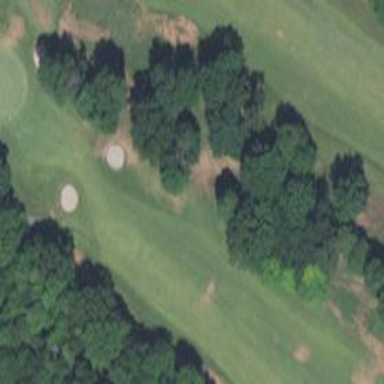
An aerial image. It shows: Golf hole.